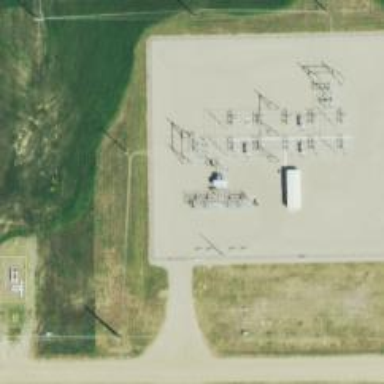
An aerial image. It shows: Switch used for power control.